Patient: sex M, age 53
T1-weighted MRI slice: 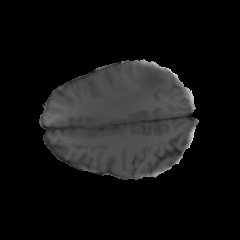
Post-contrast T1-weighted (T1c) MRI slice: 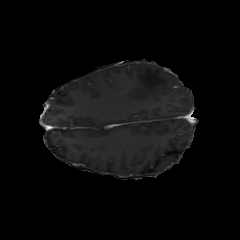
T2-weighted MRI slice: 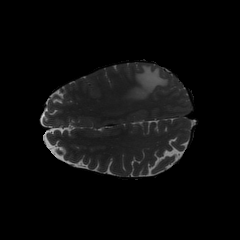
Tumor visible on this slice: yes
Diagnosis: Glioblastoma, IDH-wildtype
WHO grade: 4